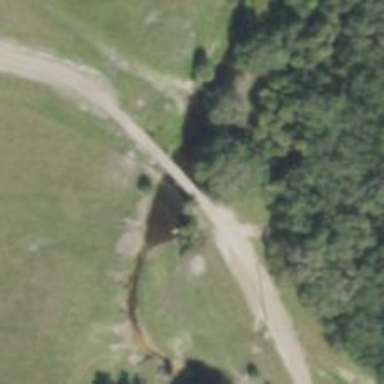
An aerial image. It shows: Service road that crosses over bridge.